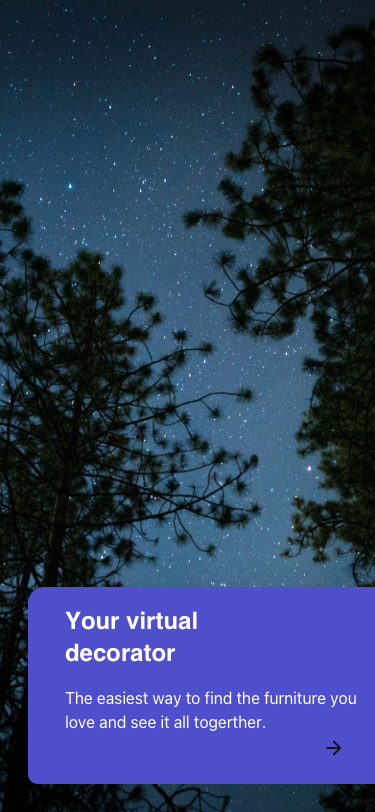
Text in this UI design:
Your virtual decorator
The easiest way to find the furniture you
love and see it all togerther.